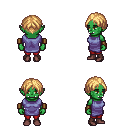
a pixel art fantasy rpg character, female body template, orc, green skin, chain tabard jacket, red pants, light blonde parted hairstyle, leather bracers, maroon shoes, four views (front, back, left, right), 2x2 character sprite sheet, small pixel art, hard edges, no anti-aliasing